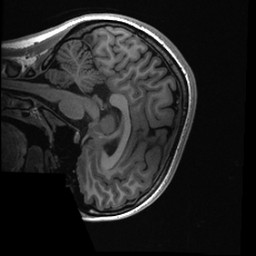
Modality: T1w
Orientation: sagittal
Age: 19
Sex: female